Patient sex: M
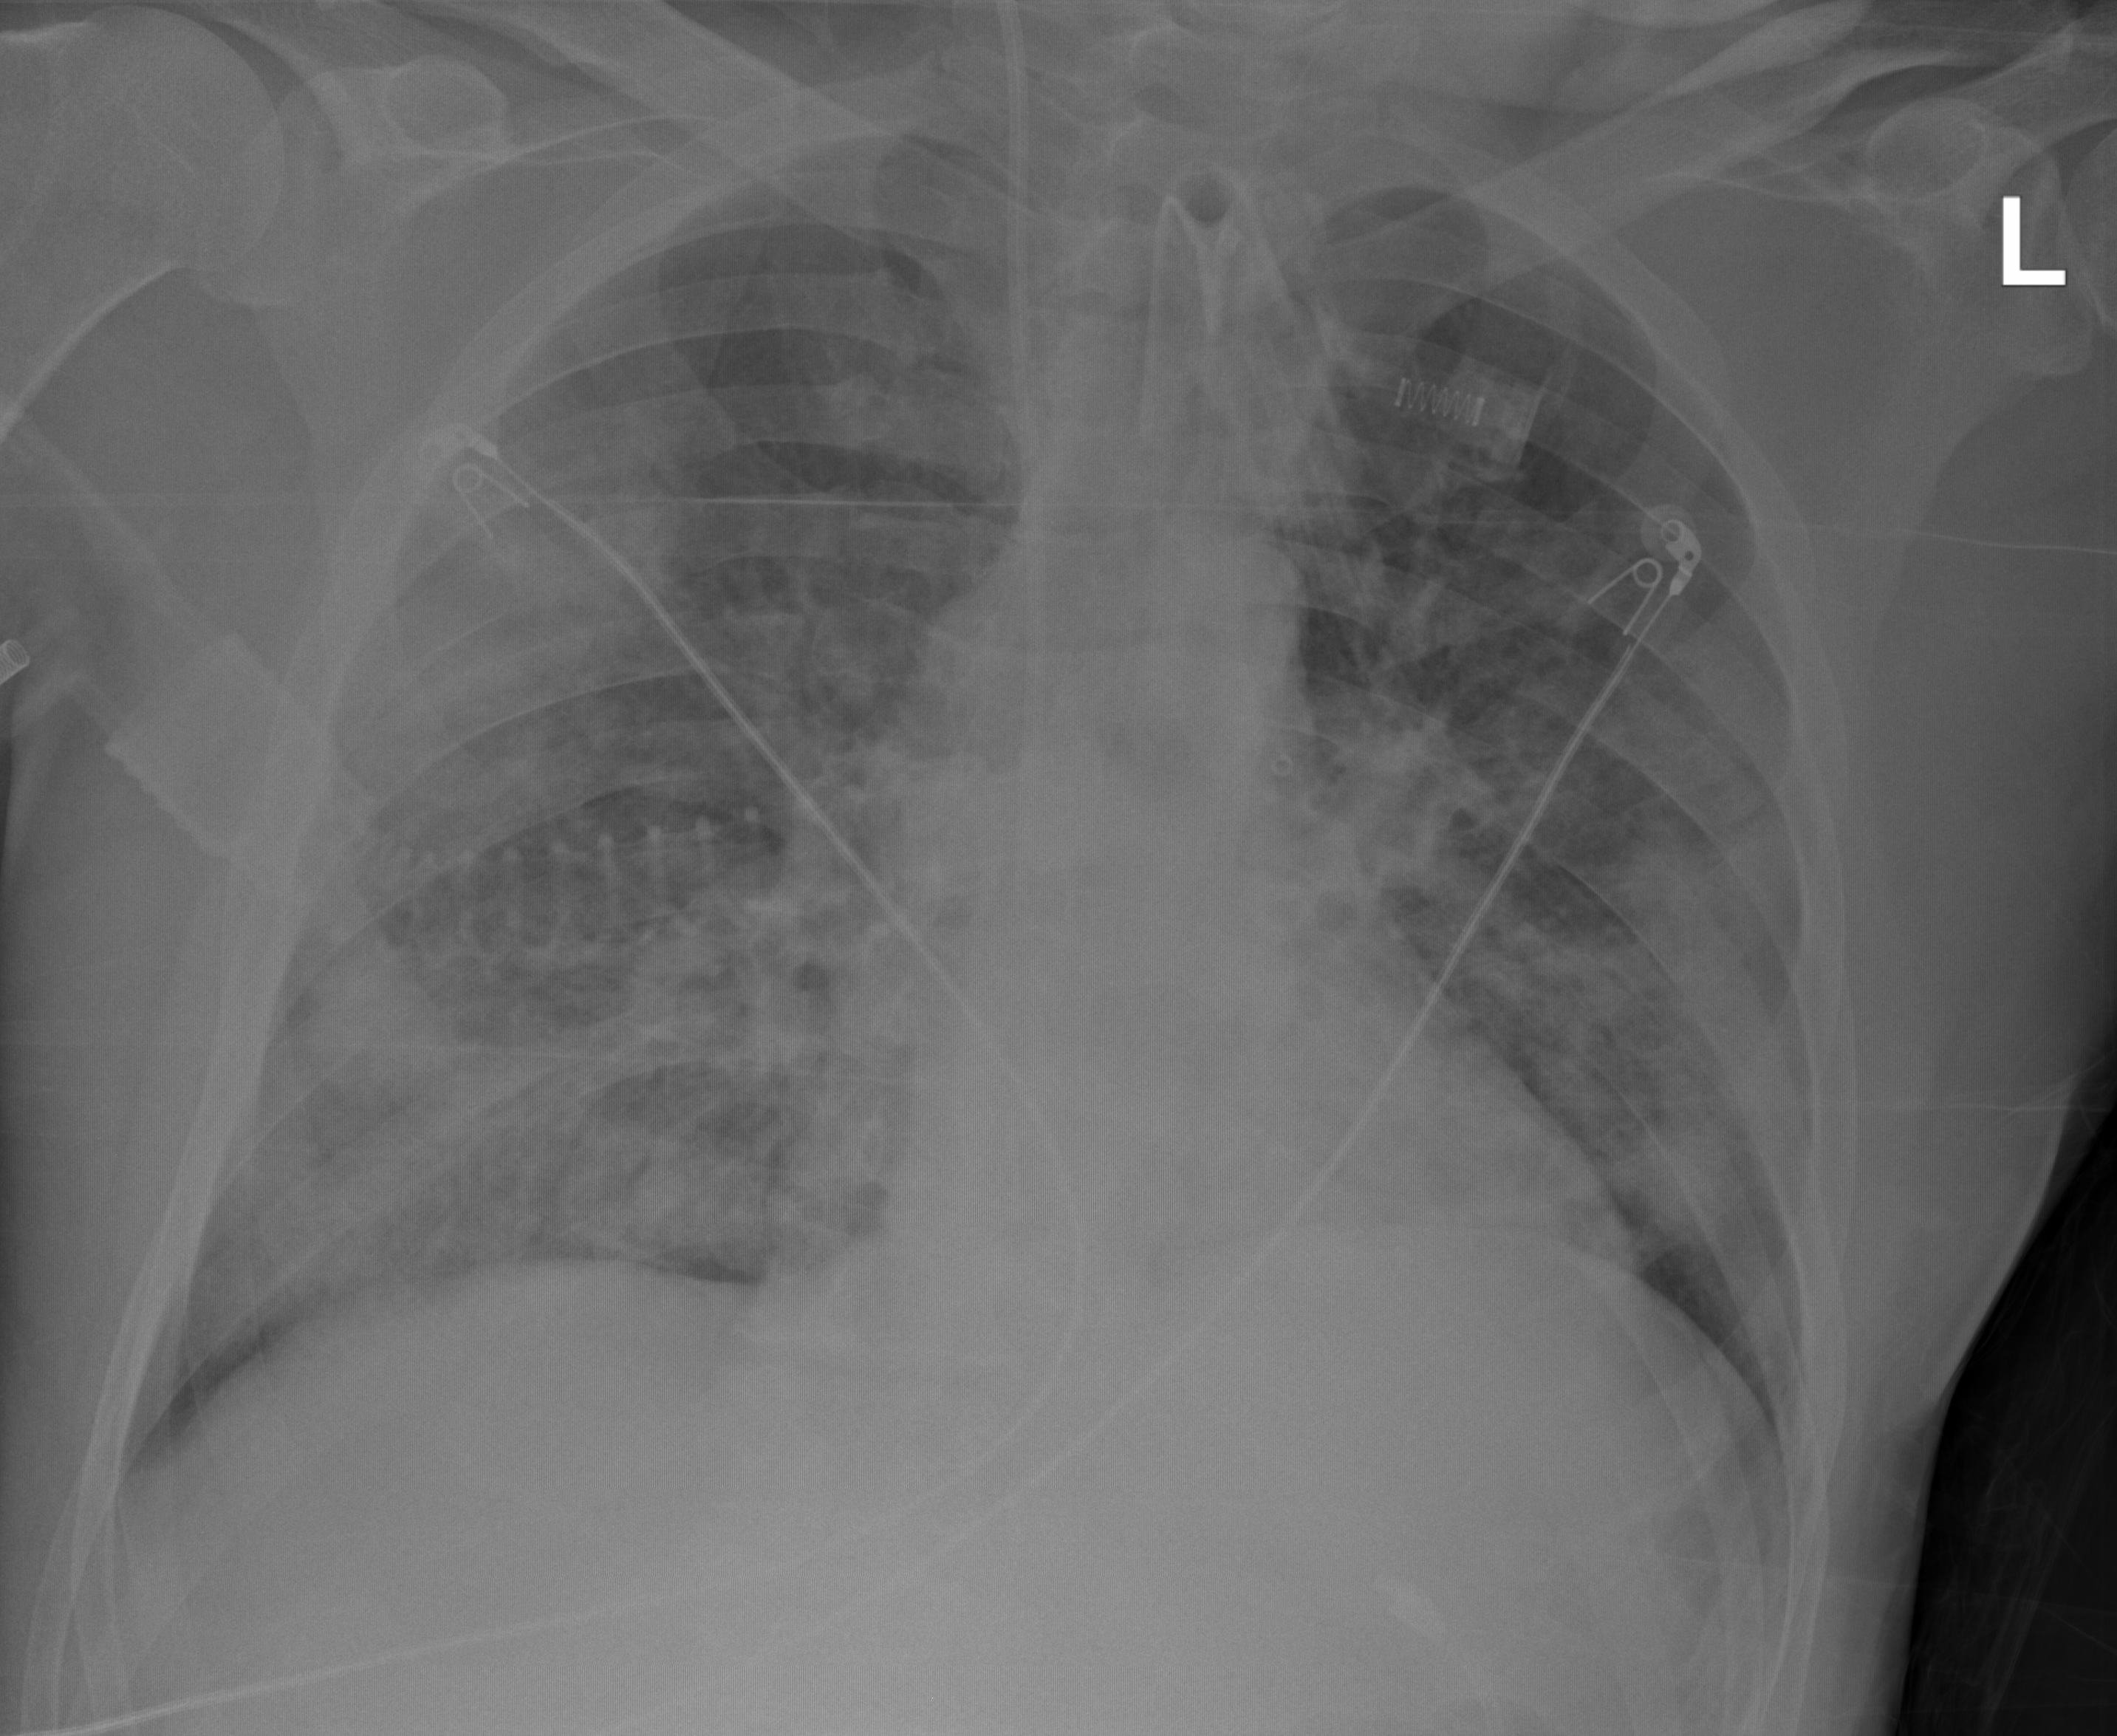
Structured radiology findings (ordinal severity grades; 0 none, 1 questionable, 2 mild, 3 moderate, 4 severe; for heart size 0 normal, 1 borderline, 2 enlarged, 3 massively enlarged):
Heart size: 0
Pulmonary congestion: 0
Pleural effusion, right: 0
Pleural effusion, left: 0
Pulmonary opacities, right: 3
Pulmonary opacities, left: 3
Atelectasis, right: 2
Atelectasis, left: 2